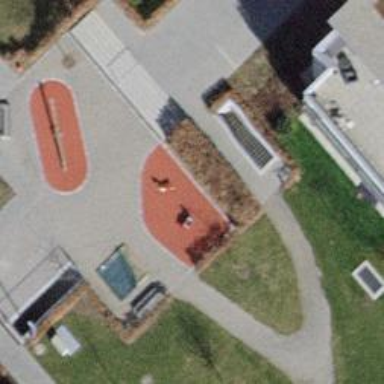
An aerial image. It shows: Playground with springy equipment.